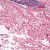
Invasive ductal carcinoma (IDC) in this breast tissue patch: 0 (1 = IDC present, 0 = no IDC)